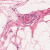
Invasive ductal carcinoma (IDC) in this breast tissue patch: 0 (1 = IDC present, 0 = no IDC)